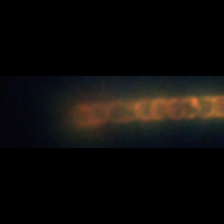
Taxon: Chaetoceros
Group: Diatoms